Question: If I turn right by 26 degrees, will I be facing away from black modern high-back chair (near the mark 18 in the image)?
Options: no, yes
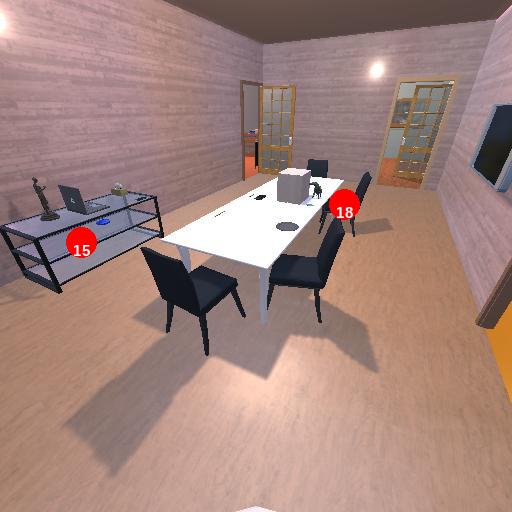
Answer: no